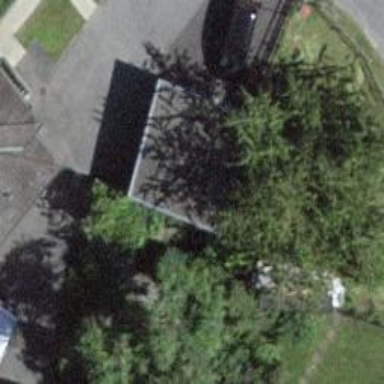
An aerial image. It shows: Group of garages.